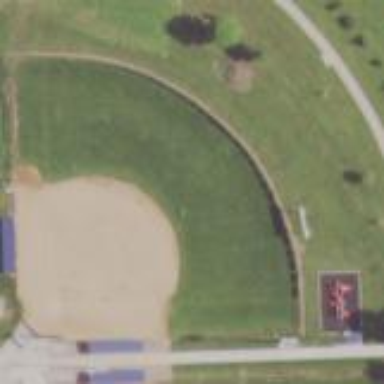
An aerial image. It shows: Pitch designated for sports like baseball and softball.